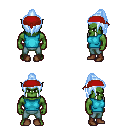
a pixel art fantasy rpg character, male body template, orc, green skin, teal sleeveless shirt, teal pants, white cyan long topknot hairstyle, red bandana, brown shoes, four views (front, back, left, right), 2x2 character sprite sheet, small pixel art, hard edges, no anti-aliasing